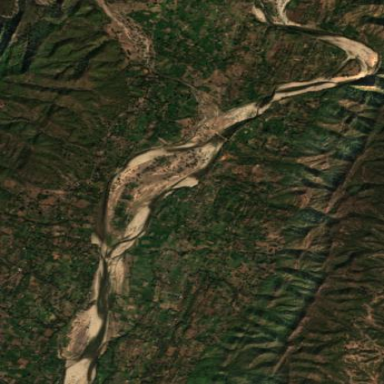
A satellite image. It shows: River flowing through natural water landscape.